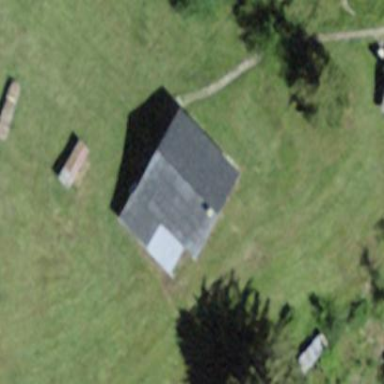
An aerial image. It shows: Hut.